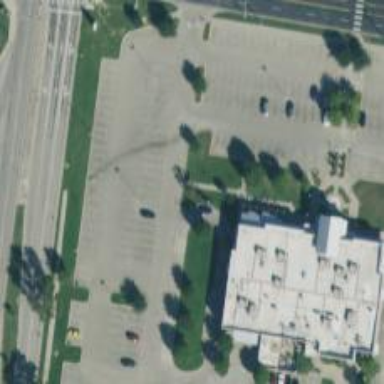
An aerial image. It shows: Marketplace building.